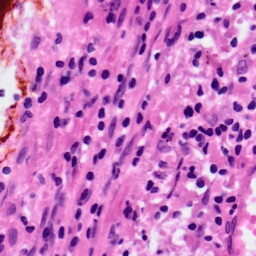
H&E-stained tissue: Lung